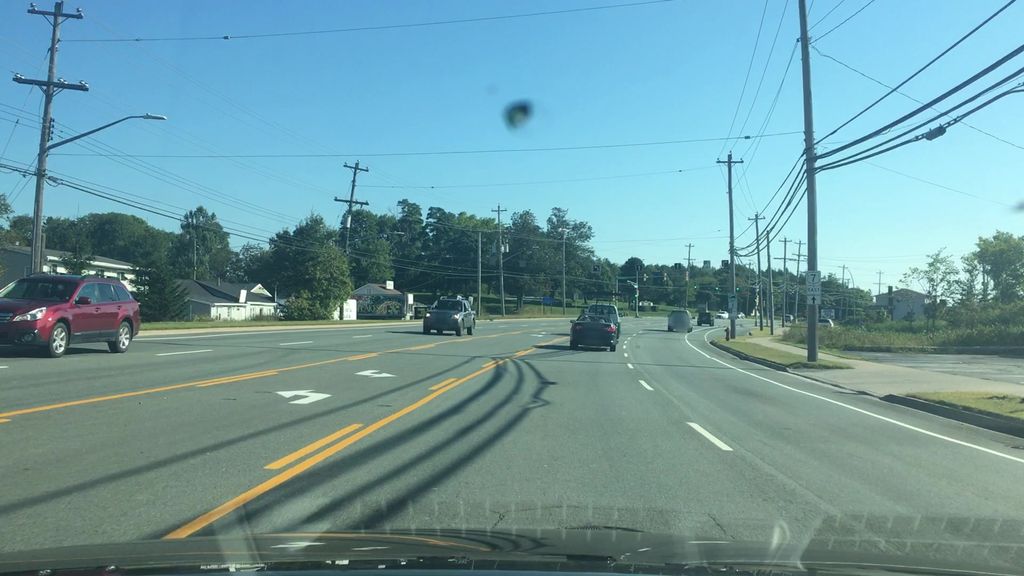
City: halifax